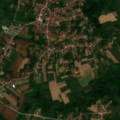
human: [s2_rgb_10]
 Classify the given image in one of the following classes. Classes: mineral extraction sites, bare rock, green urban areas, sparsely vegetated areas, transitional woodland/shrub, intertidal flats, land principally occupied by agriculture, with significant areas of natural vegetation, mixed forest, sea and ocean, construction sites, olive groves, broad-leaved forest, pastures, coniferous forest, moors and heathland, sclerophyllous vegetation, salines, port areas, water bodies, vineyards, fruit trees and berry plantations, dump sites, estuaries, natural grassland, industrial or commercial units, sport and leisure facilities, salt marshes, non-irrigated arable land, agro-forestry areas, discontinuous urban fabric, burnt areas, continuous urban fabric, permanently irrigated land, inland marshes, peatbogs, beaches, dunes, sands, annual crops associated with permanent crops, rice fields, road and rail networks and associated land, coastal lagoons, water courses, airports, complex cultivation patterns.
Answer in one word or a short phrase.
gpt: discontinuous urban fabric, complex cultivation patterns, land principally occupied by agriculture, with significant areas of natural vegetation